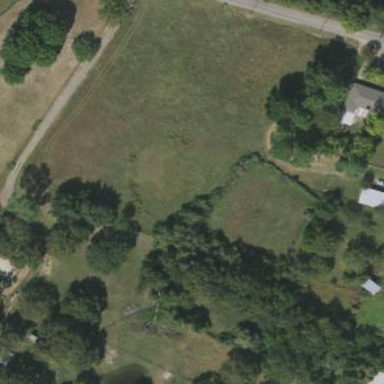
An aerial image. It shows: Grassy plot area designated for zoning.